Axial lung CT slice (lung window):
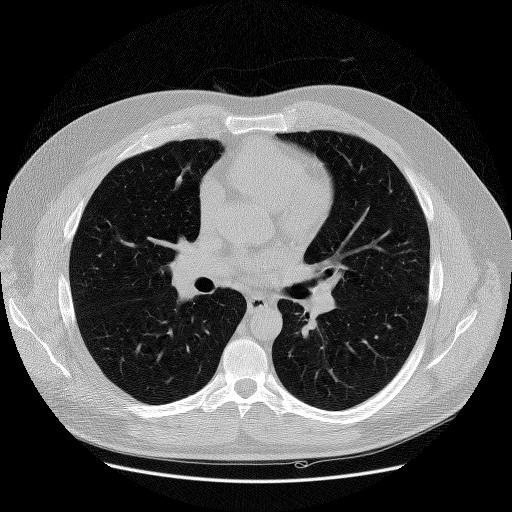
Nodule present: no